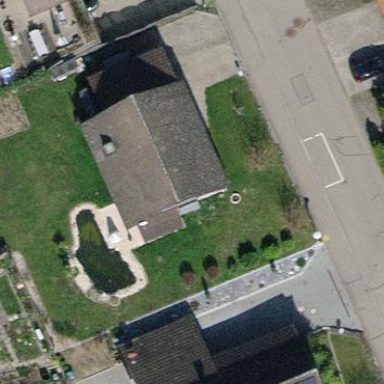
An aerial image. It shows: Detached building.